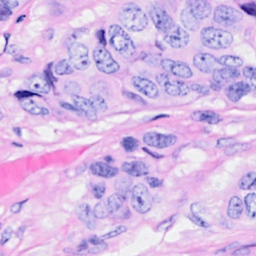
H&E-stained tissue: Breast